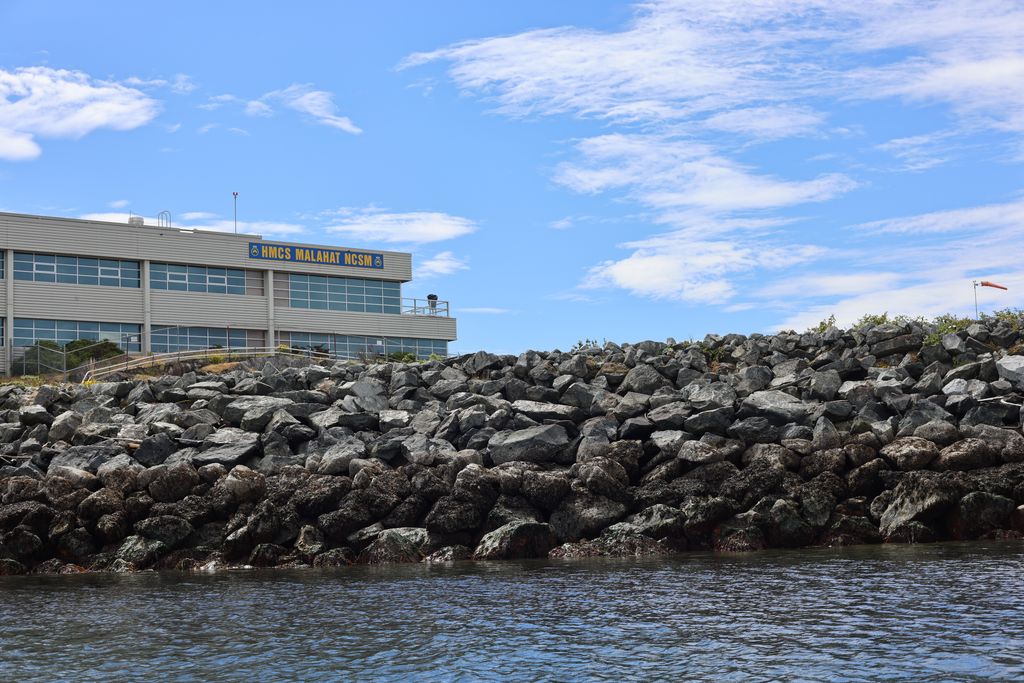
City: victoria